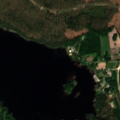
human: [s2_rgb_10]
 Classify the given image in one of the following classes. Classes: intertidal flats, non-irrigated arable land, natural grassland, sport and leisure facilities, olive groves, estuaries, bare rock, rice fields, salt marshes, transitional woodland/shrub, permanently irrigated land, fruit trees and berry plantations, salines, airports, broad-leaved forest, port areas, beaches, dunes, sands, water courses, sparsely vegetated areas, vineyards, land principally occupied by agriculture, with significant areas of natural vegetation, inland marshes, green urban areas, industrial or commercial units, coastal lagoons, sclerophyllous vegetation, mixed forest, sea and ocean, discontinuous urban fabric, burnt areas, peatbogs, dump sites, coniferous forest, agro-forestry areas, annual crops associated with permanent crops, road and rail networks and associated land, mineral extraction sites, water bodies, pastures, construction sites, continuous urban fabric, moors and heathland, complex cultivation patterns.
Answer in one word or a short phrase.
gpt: land principally occupied by agriculture, with significant areas of natural vegetation, coniferous forest, mixed forest, water bodies